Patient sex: M
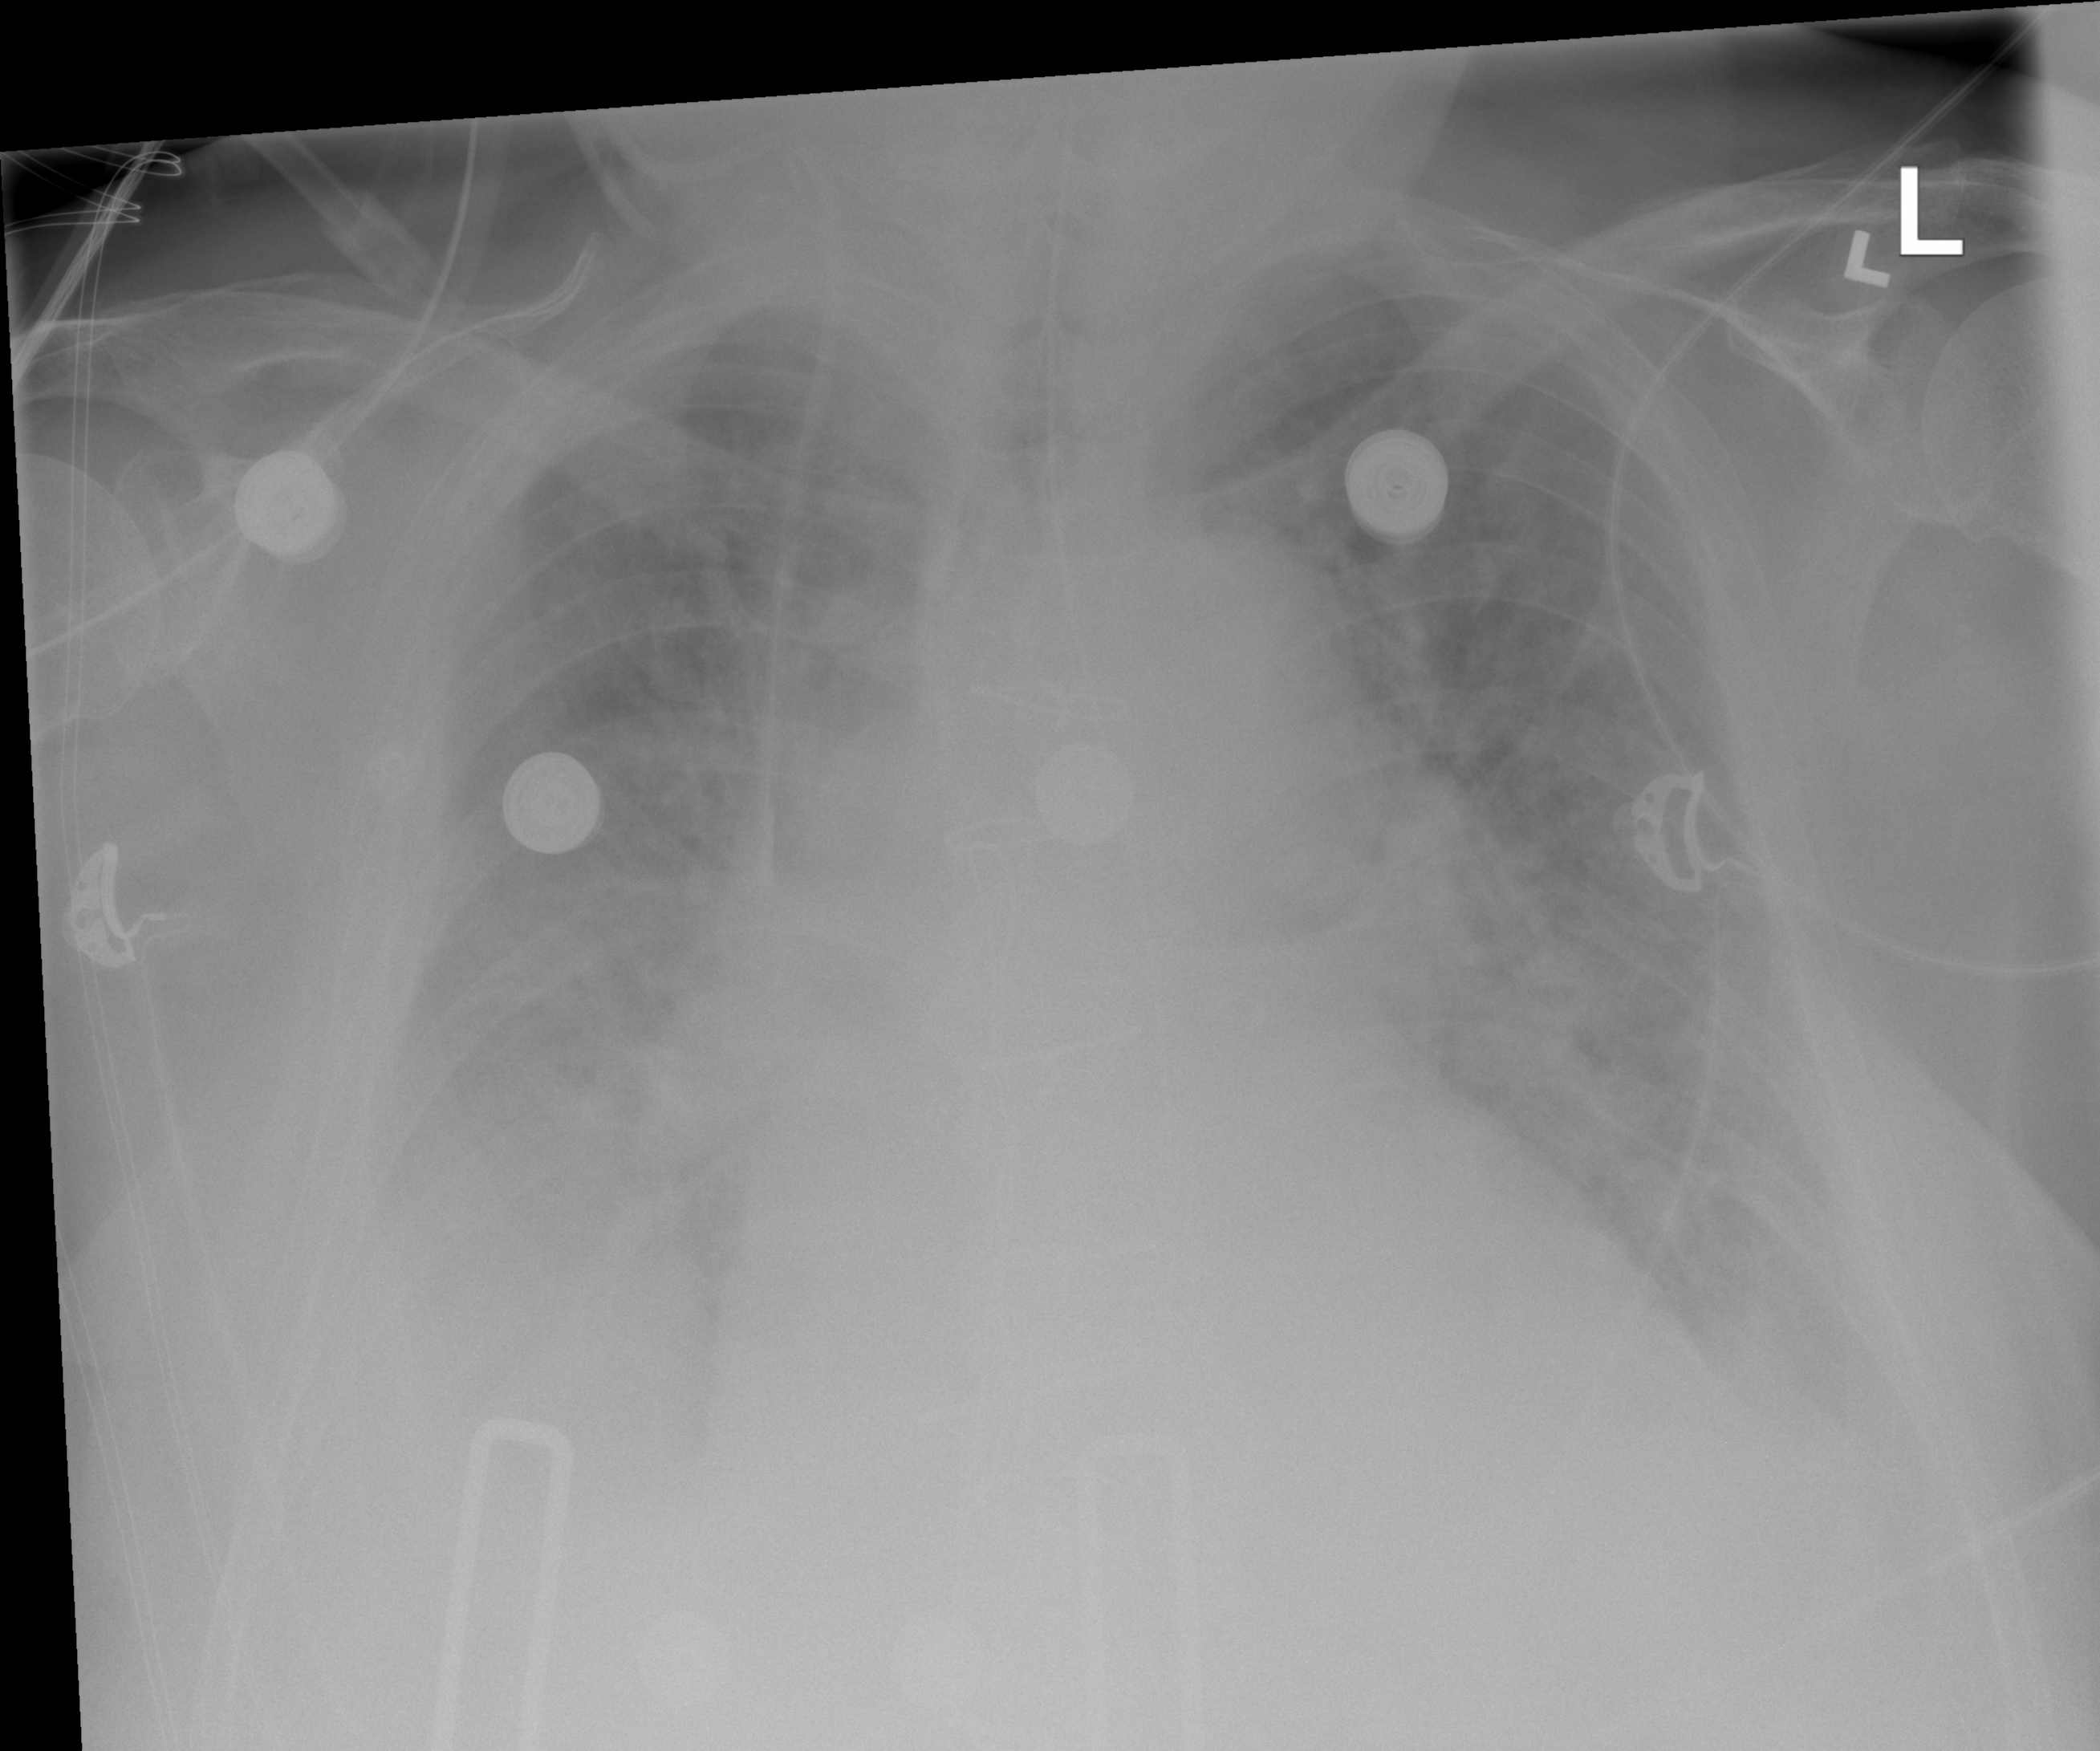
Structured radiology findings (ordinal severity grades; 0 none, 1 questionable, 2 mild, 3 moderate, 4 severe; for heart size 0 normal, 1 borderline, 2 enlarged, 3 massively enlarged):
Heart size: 2
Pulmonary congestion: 0
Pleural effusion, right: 2
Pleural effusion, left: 2
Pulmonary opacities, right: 0
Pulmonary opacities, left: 2
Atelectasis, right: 2
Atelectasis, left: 2